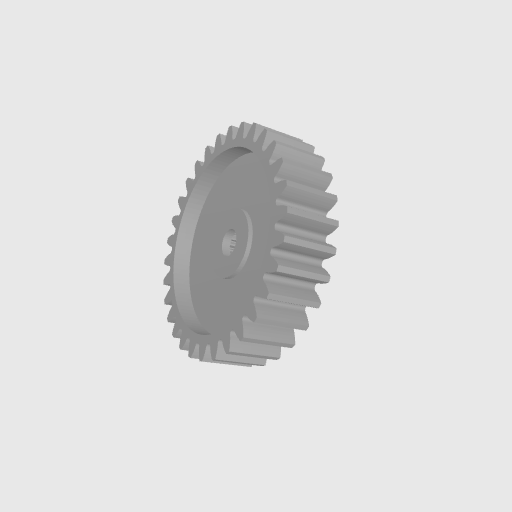
Part: ServoGear30T